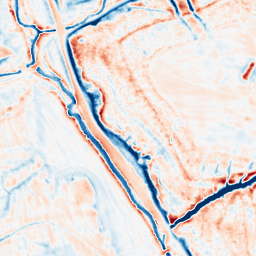
Category: multiscale
Decomposition family: dog_multiscale
Decomposition parameters: sigma_ratio: 2
n_scales: 3
base_sigma: 0.5
Upsampling method: sinc_hamming
Upsampling parameters: scale: 4
kernel_size: 8
Upsampling scale: 4